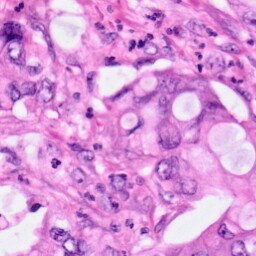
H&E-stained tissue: Pancreatic